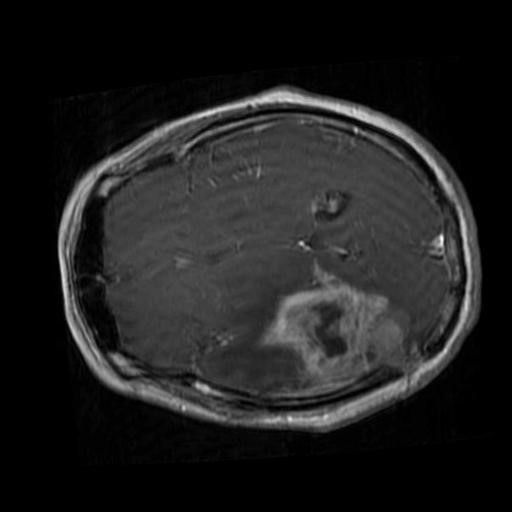
Label: brain_glioma